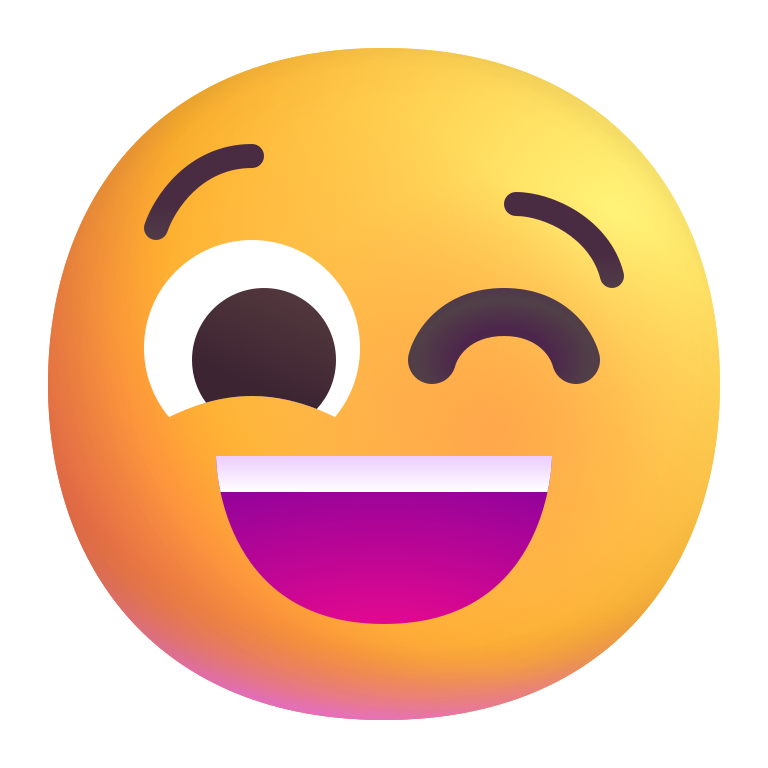
winking face color